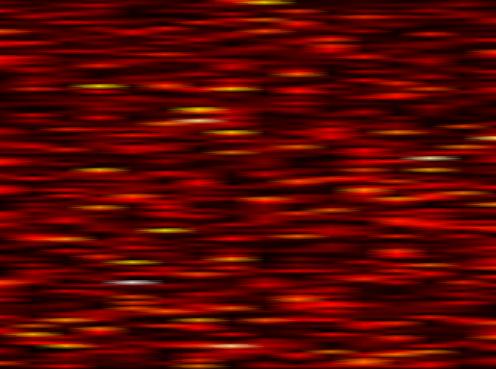
Label: OFDM